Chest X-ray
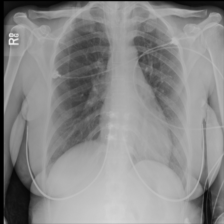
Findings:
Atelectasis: negative
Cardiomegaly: negative
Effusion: negative
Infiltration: negative
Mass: negative
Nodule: negative
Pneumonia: negative
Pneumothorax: negative
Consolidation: negative
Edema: negative
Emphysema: negative
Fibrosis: negative
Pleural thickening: negative
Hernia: negative